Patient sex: M
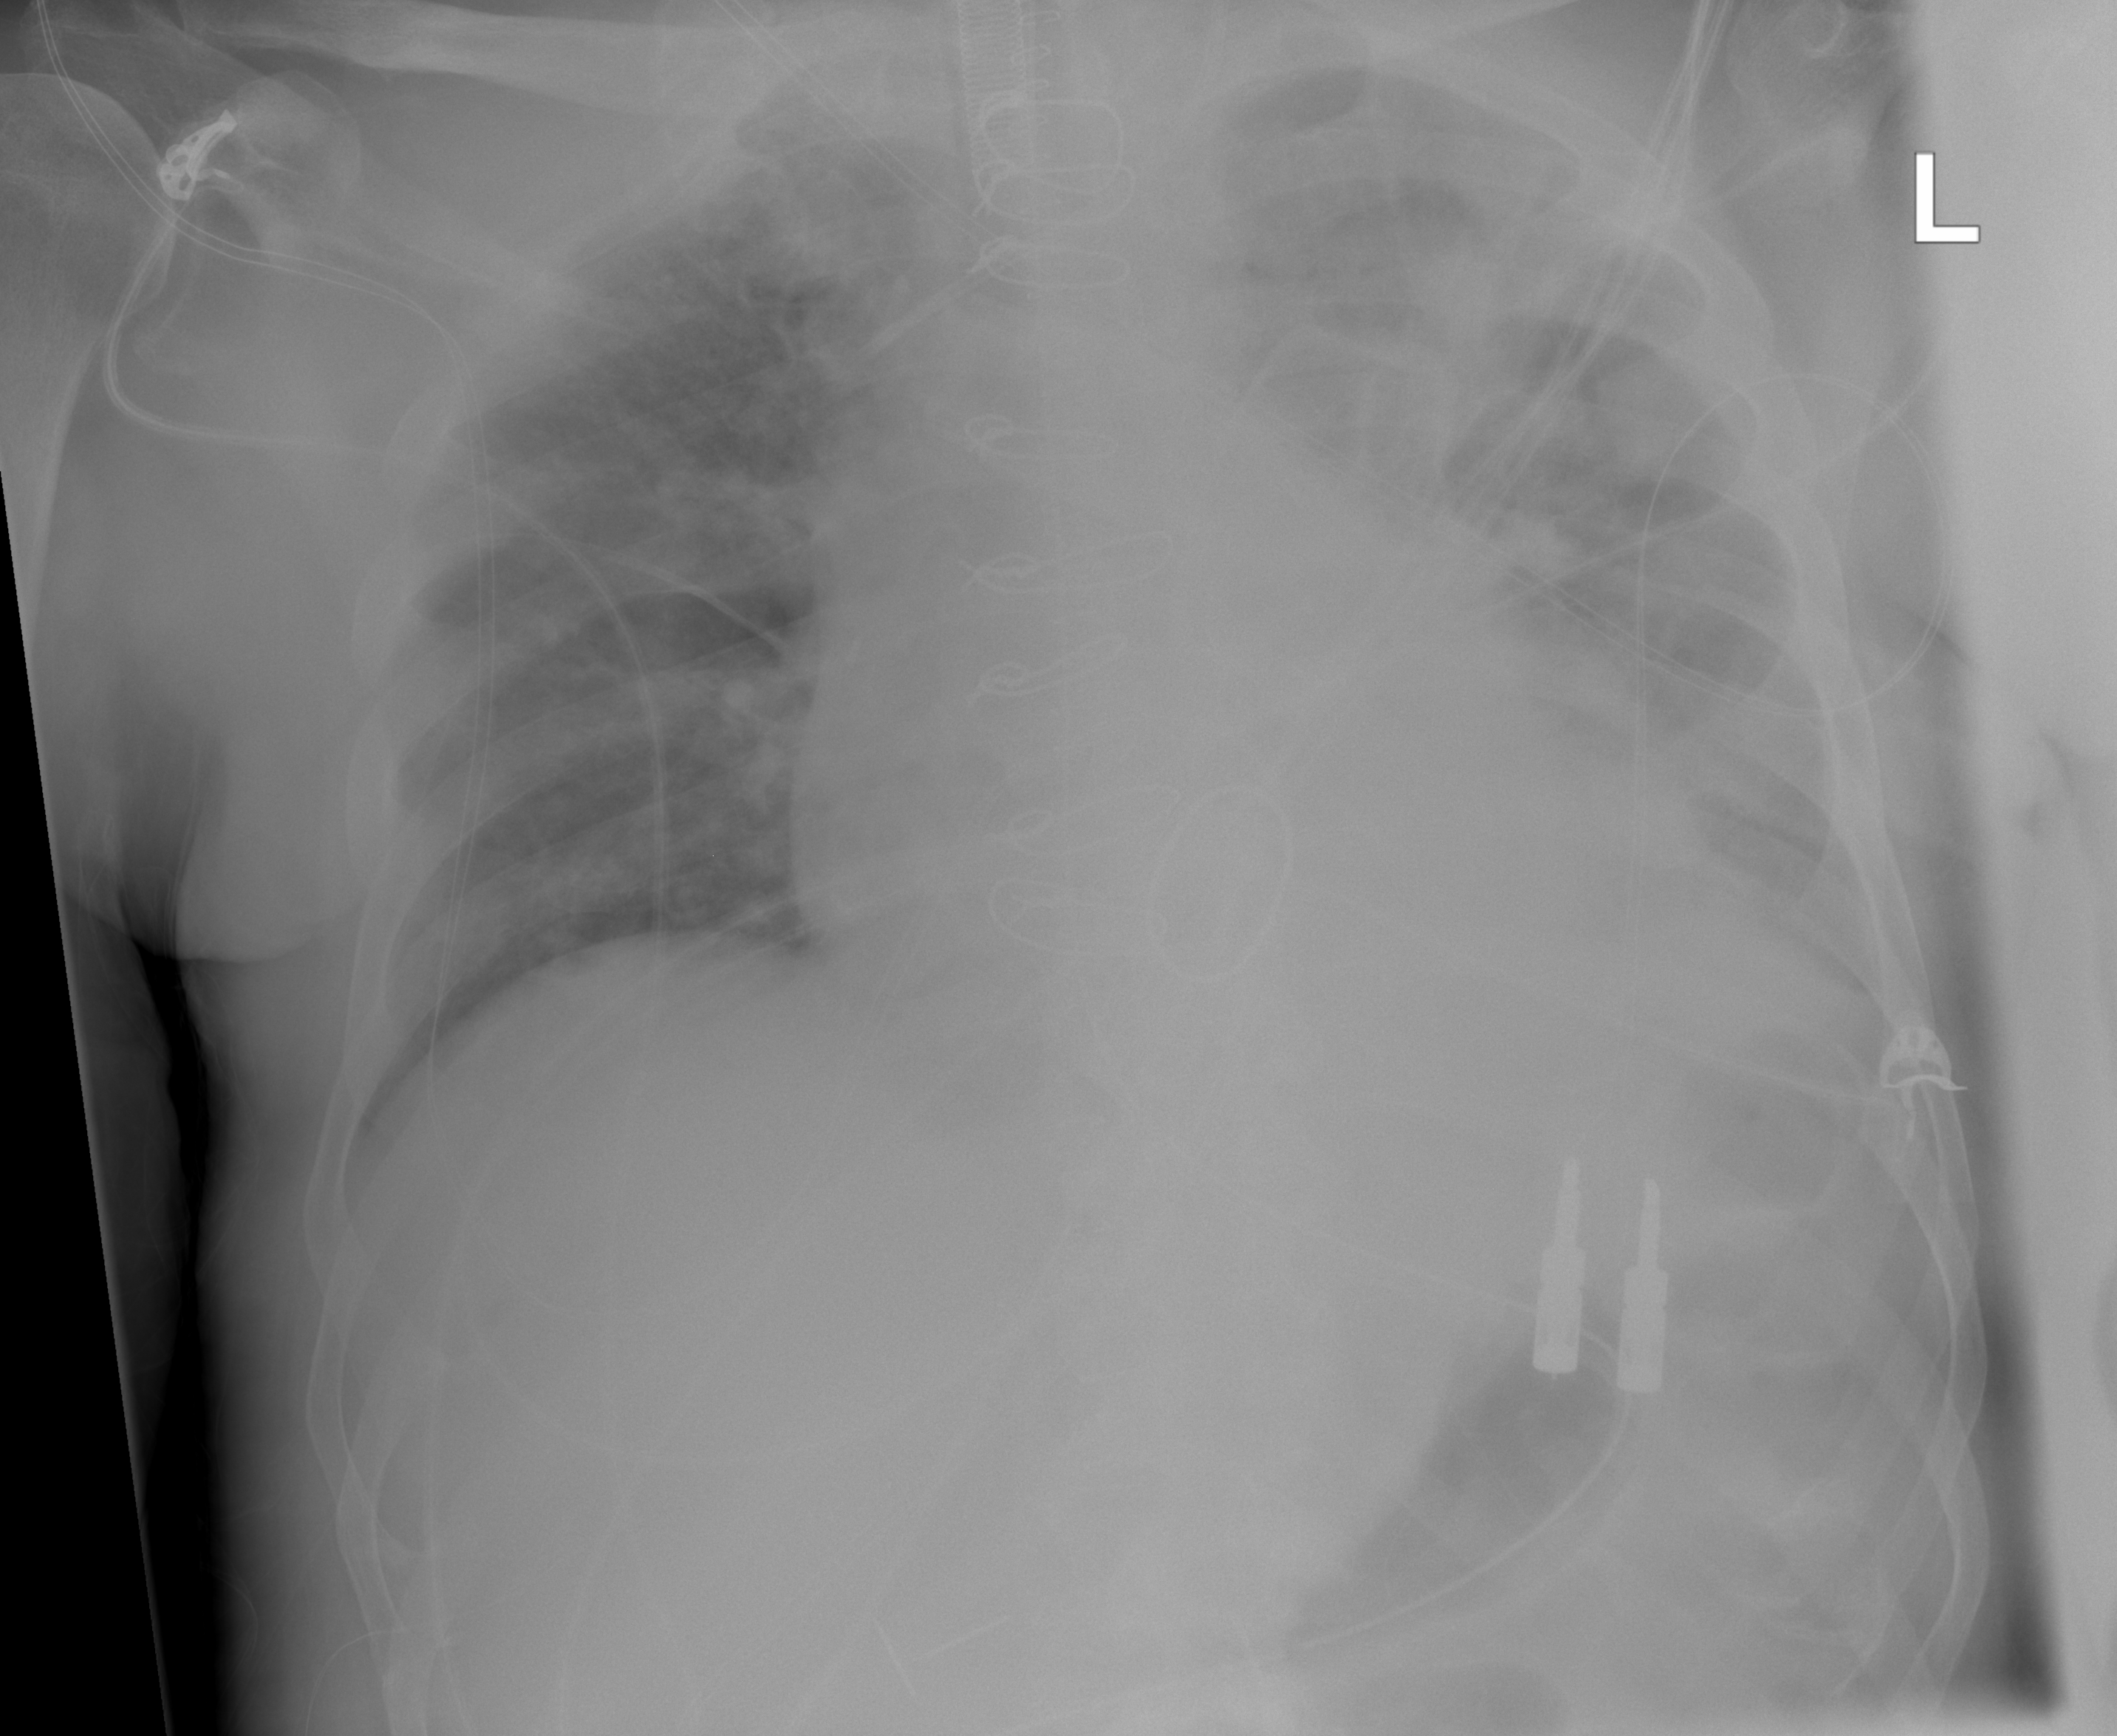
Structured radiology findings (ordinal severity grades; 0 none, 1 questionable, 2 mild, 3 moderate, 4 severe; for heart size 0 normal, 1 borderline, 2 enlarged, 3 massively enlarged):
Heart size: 2
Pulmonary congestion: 2
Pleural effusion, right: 0
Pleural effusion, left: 2
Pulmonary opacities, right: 2
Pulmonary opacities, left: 3
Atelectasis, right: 0
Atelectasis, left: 3